Question: Hello I am looking to add a column called MMV that will identify the first row before and after the current row I'd that is greater than the value. If there is no applicable row use max and mins of table size. The result will be the MINIMUM of the two calculations.
The picture below shows orders 19 - 31 but notes based on table having a table of 50 entries. Just a quick example on excel.
Hopefully somebody can help.
Thanks in advance.

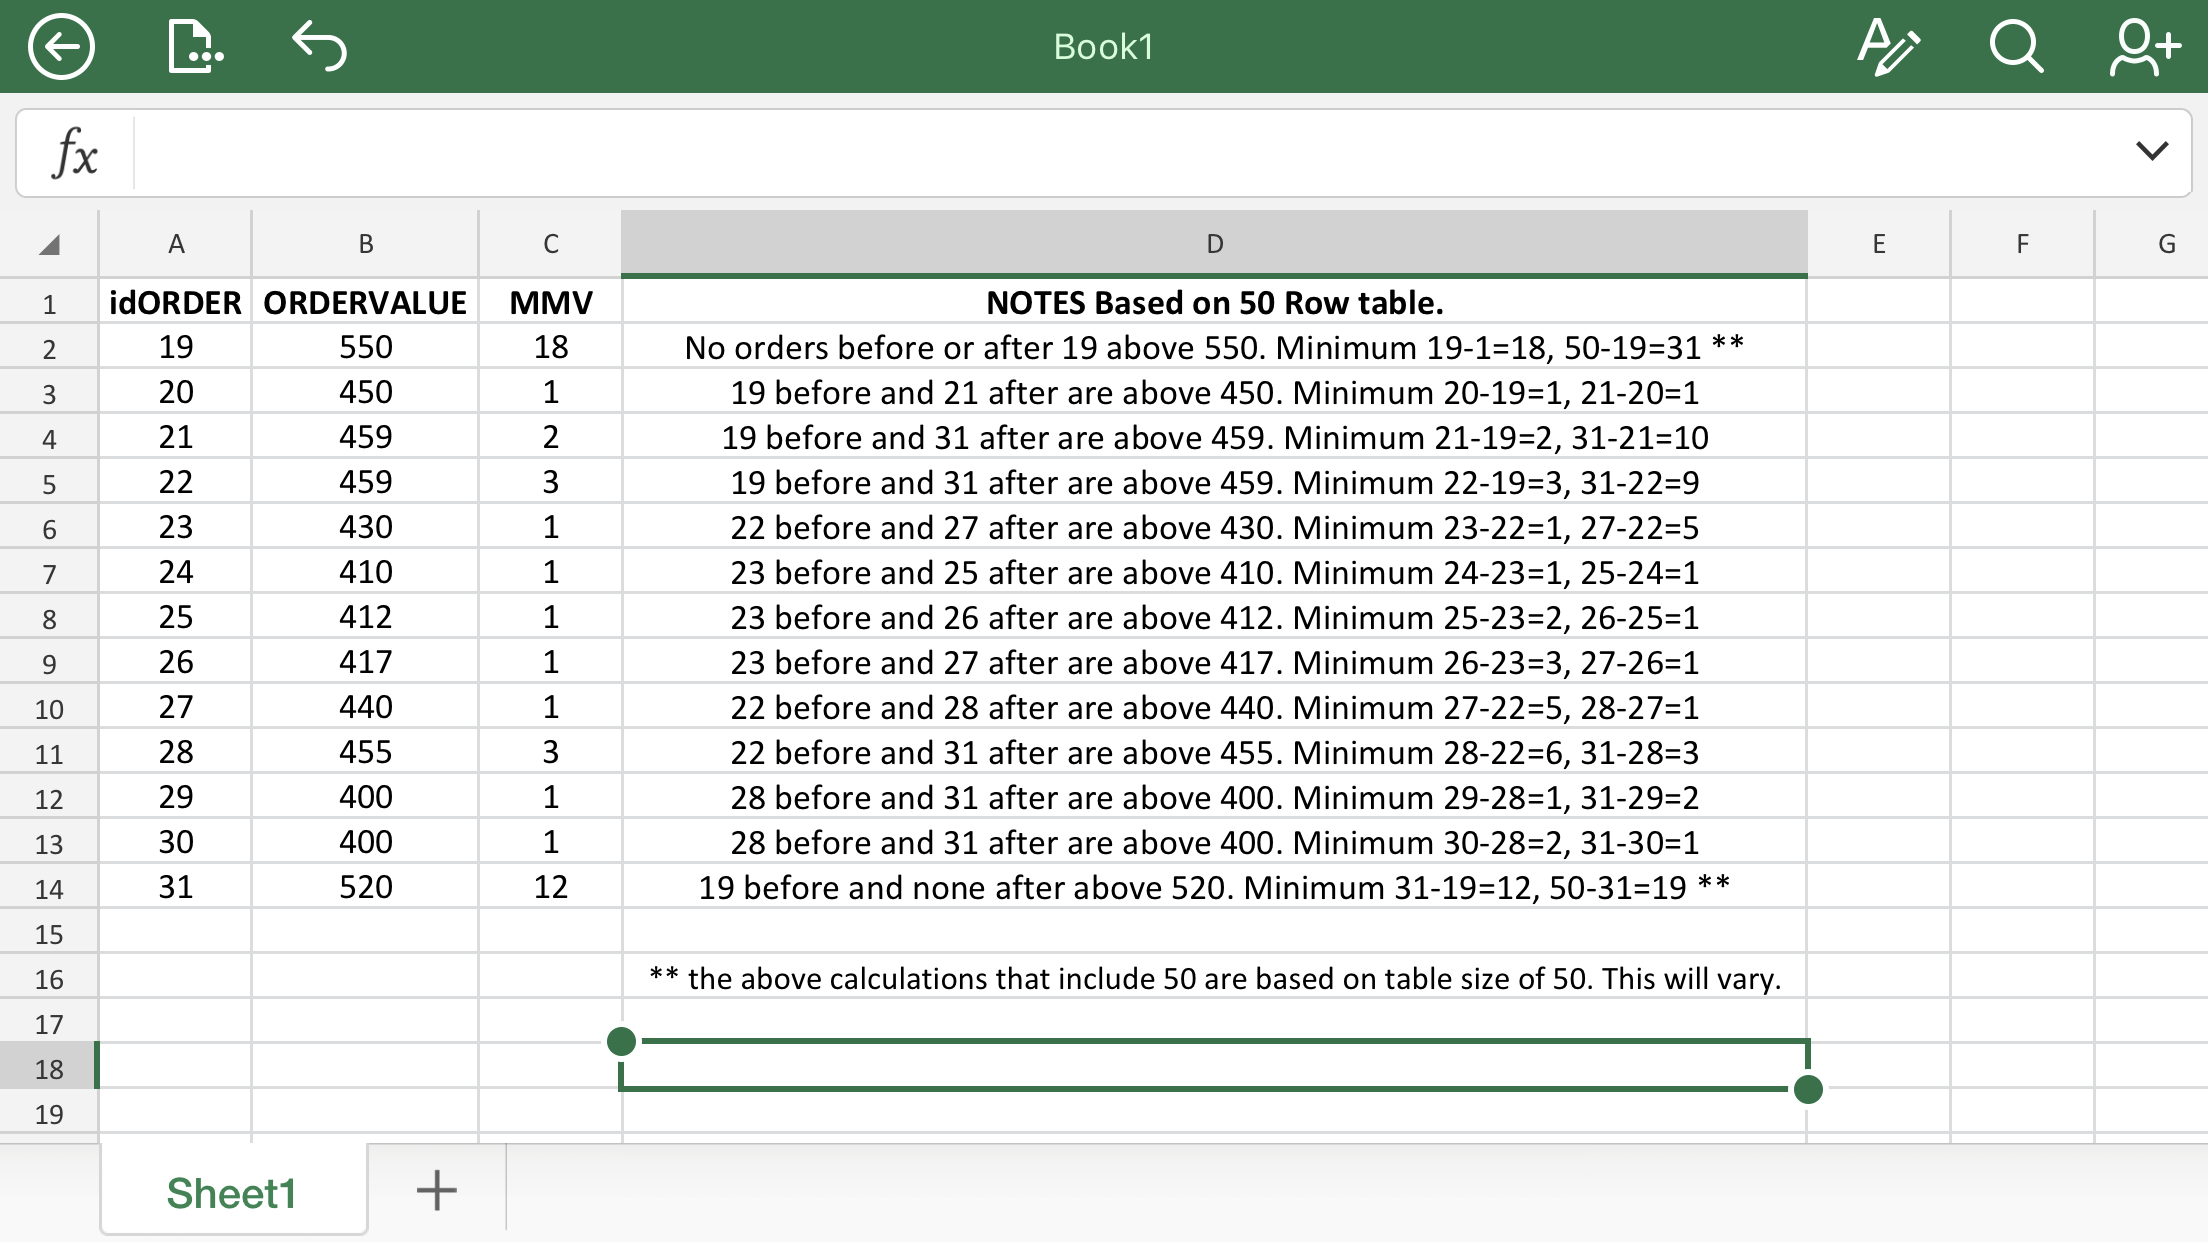
Answer: One idea is to use correlated subqueries.
Either with two of them and then taking the lesser value with 'LEAST':
'''
select
idorder,
ordervalue,
least(
idorder -
(
select count(*)
from mytable m1
where m1.ordervalue > m.ordervalue
and m1.idorder < m.idorder
),
(
select count(*)
from mytable m1
where m1.ordervalue > m.ordervalue
and m1.idorder > m.idorder
) -
idorder
) as mmv
from mytable m;
'''
Or in one subquery with conditional aggregation (i.e. counting / adding up based on conditions):
'''
select
idorder,
ordervalue,
(
select least(m.idorder - sum(m1.idorder < m.idorder),
sum(m1.idorder > m.idorder) - m.idorder)
from mytable m1
where m1.ordervalue > m.ordervalue
) as mmv
from mytable m;
'''
This second query makes use of MySQL's true = 1, false = 0.